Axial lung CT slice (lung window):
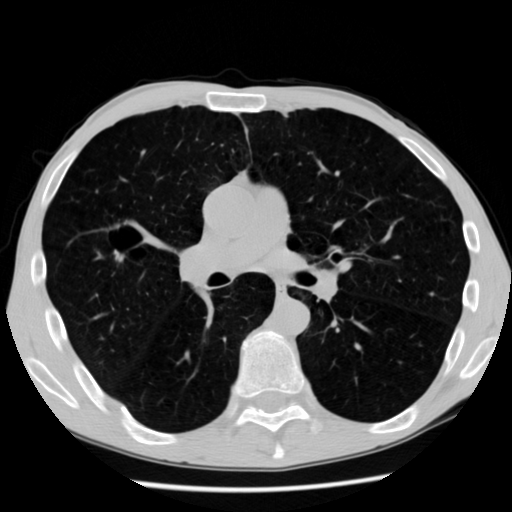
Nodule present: no